The plot shows how the frequency content of a bearing vibration signal evolves over time (STFT spectrogram). Diagnose the bearing from this image, choosing from: normal, inner_race, outer_race, ball.
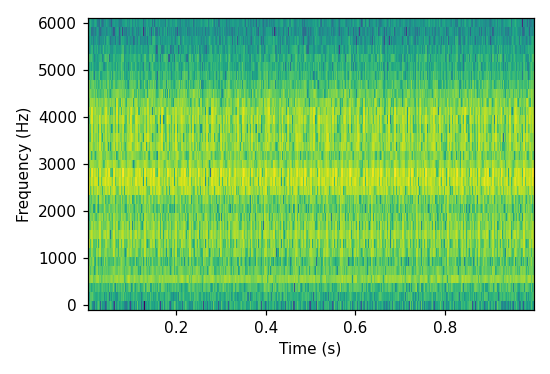
Answer: inner_race